Interaction volume radius: 5 \u00c5
Interaction volume height: 25 \u00c5
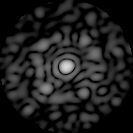
Disorder parameter: 0.8381